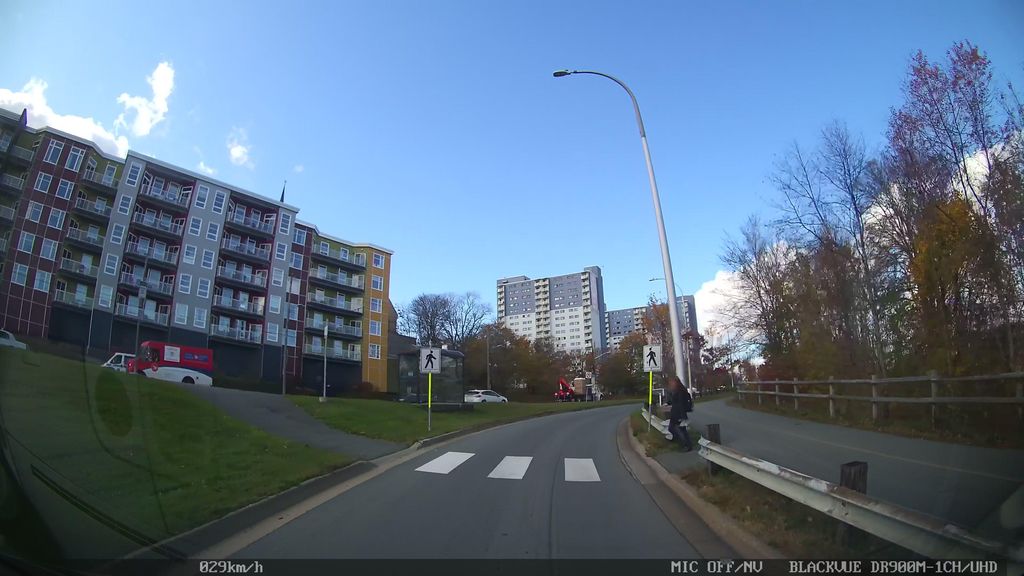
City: halifax